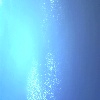
Label: water